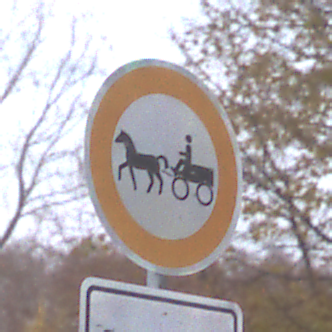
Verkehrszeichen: VerbotGespannfuhrwerke
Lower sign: ZeitangabenMitBeschraenkungAufWochentage8
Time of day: MorningAfternoon
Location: Outdoor (Nature)
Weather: Overcast
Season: NotSpecified
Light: Natural